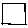
Label: square